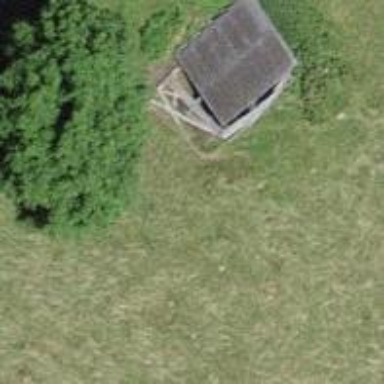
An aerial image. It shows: Rural barn.